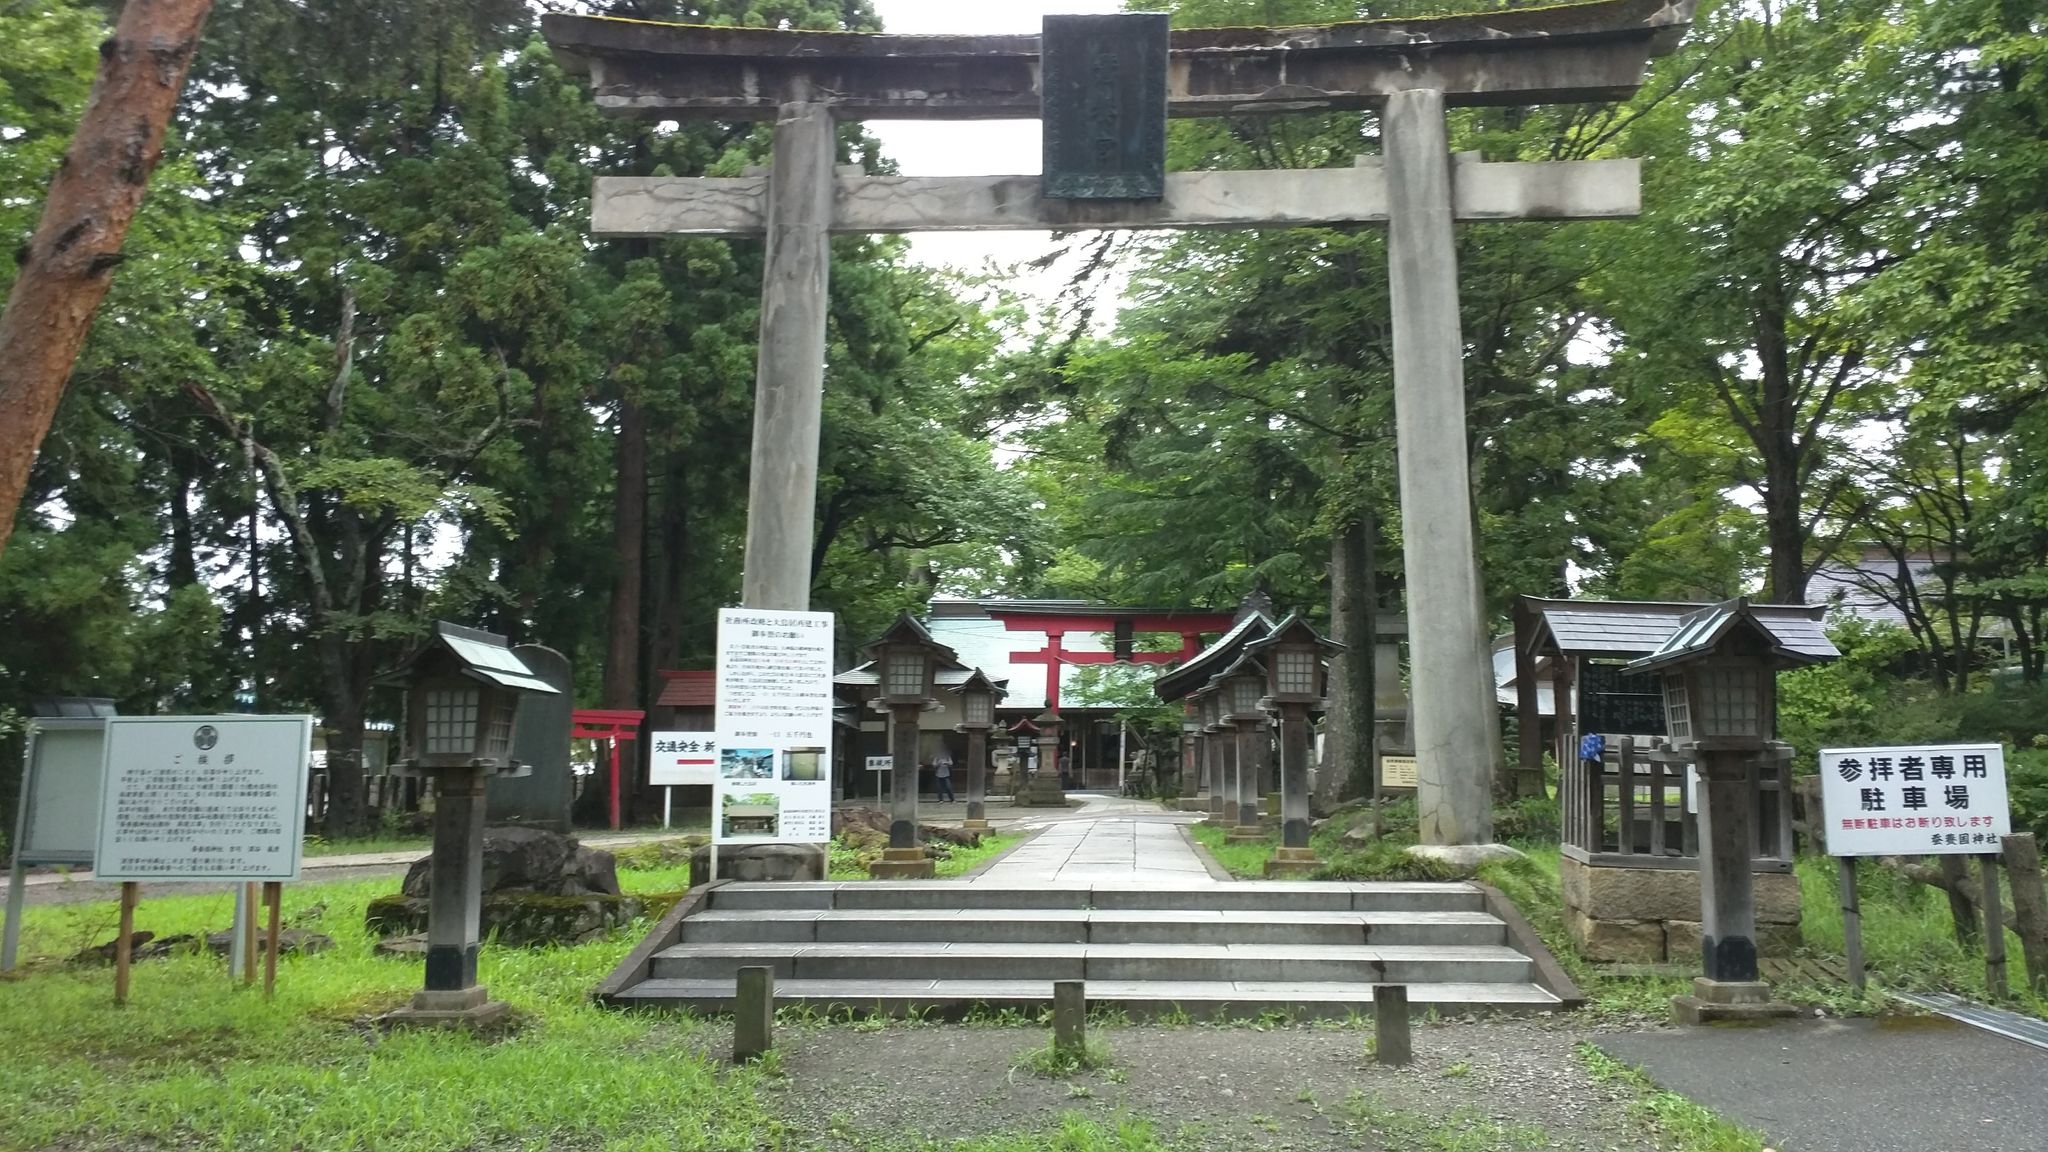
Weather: clear
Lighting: day
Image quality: good
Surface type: walking surface
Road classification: steps, footway, unclassified
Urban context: urban centre
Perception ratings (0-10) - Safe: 4.33, Lively: 5.78, Beautiful: 2.18, Boring: 2.78, Depressing: 2.19, Wealthy: 4.93